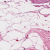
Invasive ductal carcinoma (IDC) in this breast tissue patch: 0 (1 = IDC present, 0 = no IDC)